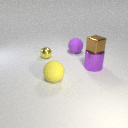
large purple rubber sphere behind large purple metal cylinder